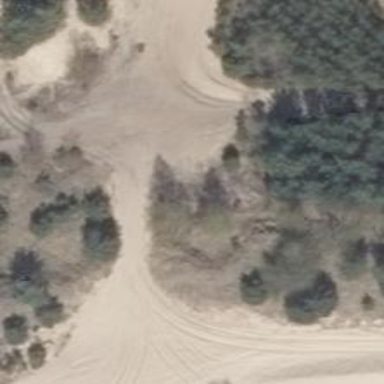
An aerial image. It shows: Sandy track road with grade5 tracktype.